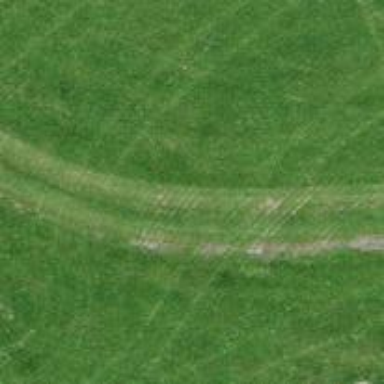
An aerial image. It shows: Track with very rough surface.